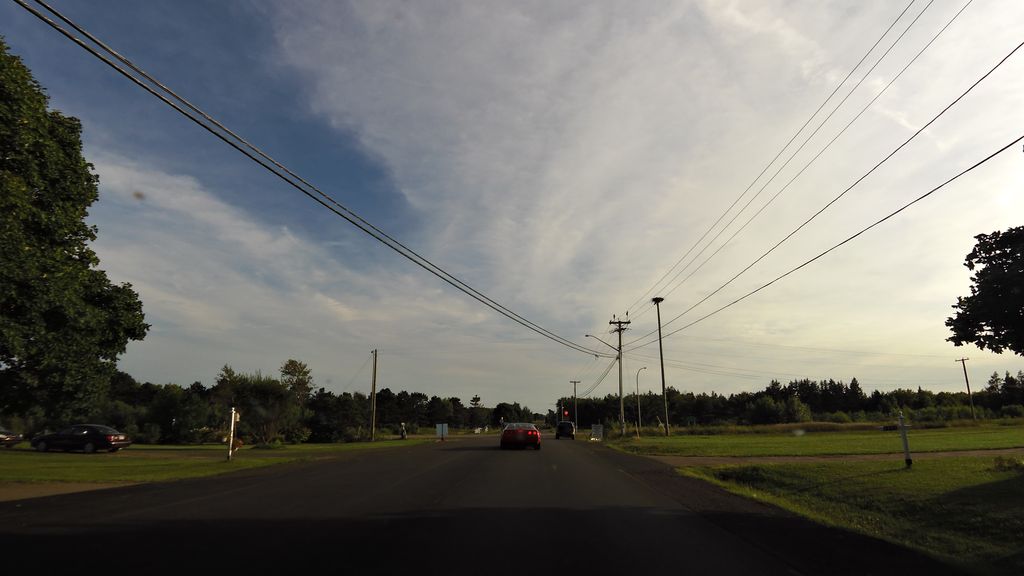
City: charlottetown